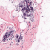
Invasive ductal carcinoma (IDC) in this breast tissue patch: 0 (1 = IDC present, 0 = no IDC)